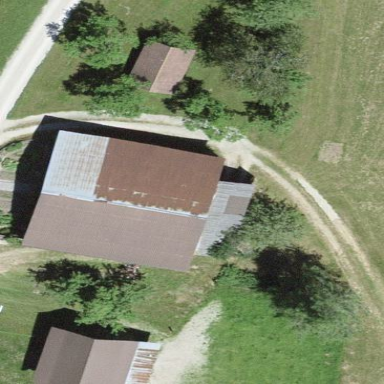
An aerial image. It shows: Farm building.